This grayscale texture is a bearing vibration snapshot reshaped row-by-row into a square image. Diagnose the bearing from this image, choosing from: normal, inner_race, outer_race, ball.
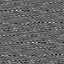
Answer: outer_race